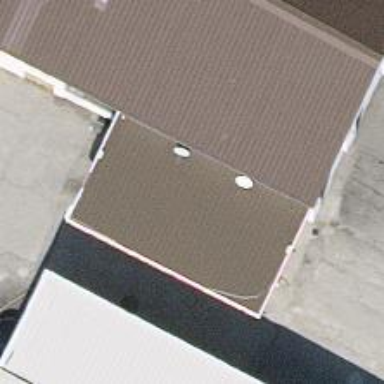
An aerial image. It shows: Fuel station.